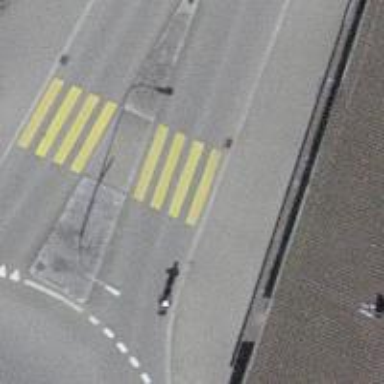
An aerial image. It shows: Marked road crossing with pedestrian island.